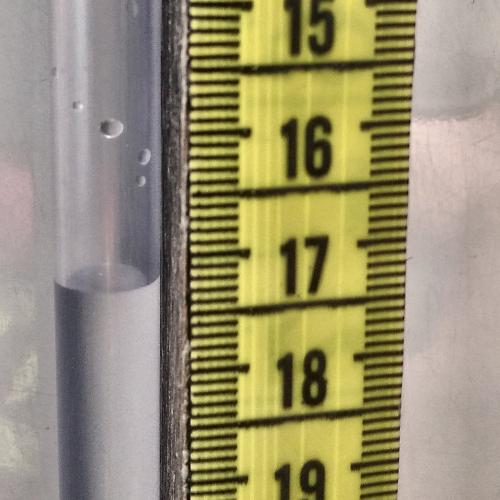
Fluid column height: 17.2 cm